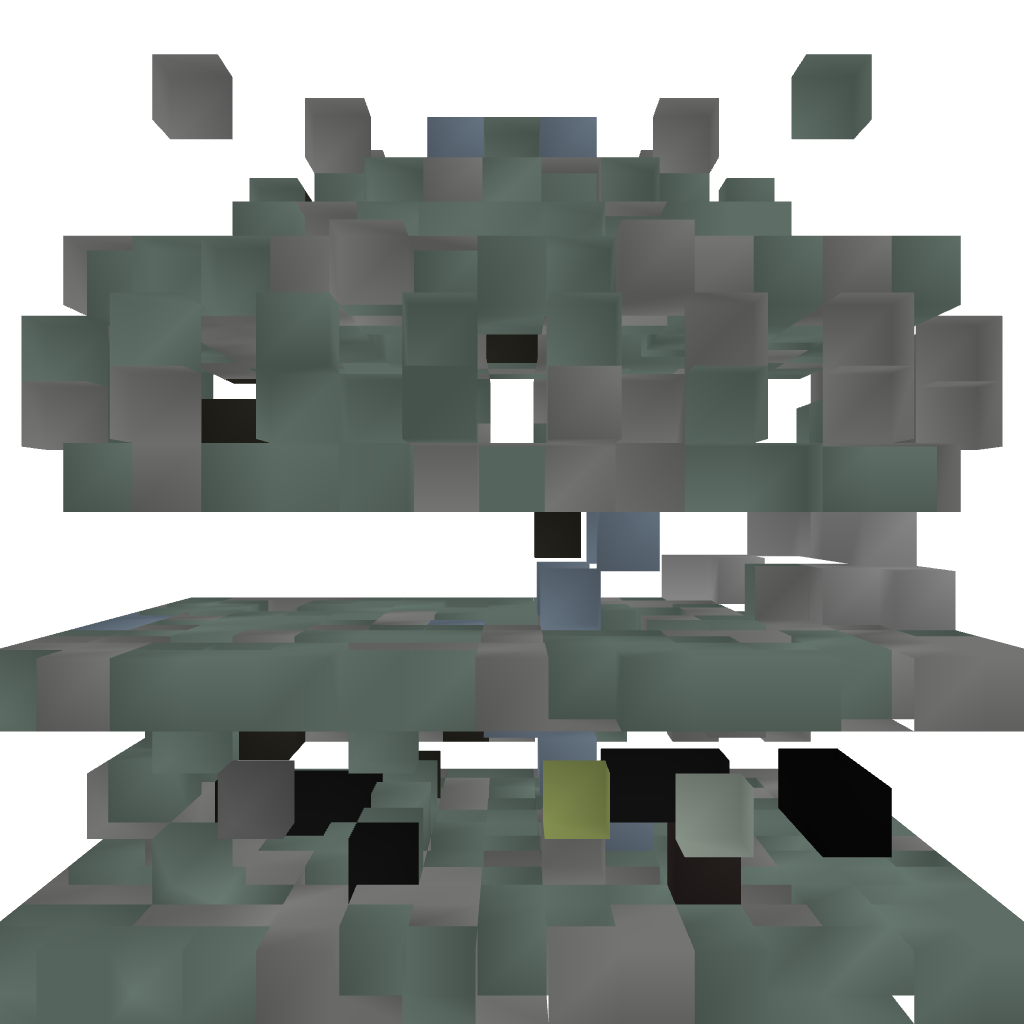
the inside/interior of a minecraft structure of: Default Jungle Temple